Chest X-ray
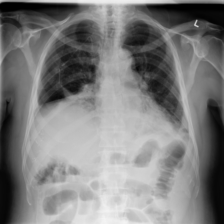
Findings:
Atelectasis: negative
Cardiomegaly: negative
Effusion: negative
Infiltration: negative
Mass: negative
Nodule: negative
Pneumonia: negative
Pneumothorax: negative
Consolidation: negative
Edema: negative
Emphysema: negative
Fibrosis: negative
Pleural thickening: negative
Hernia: negative